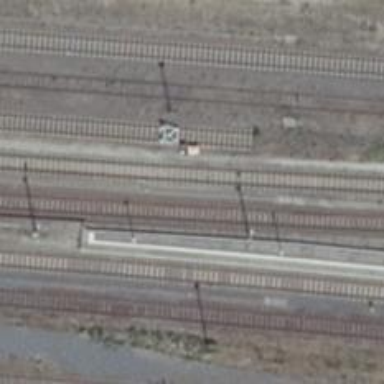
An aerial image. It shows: Railway siding with rails.